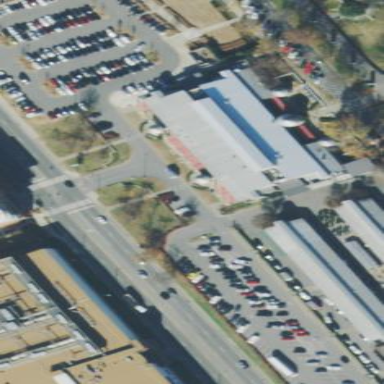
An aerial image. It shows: Retail building that serves as marketplace.